Question: I want to make a user interface in Java for database modeling, like the image below.
I have made tables but they are not re-sizeable, they only show column using JTable and JFrame. Am I doing right or there any better way to do this?

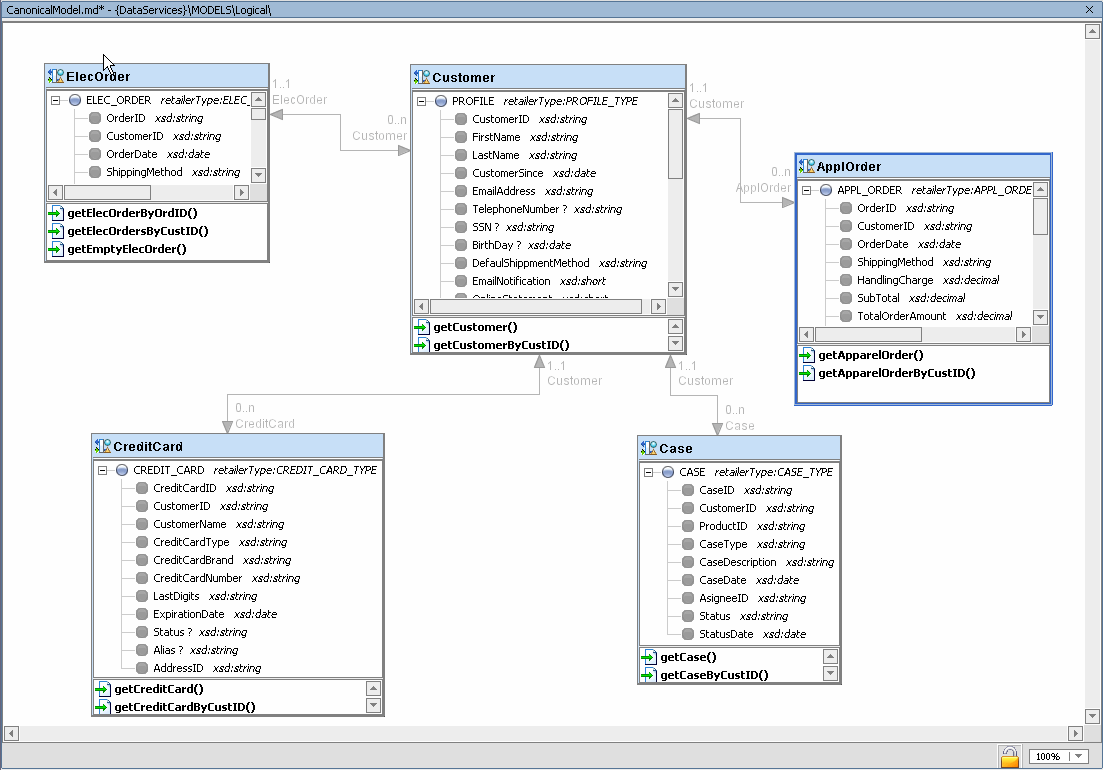
Answer: It appears that you can nest Swing components inside of a JPanel to create your database table component.
'''
JPanel
JLabel
JScrollPane
JTree
JScrollPane
JList
'''
This may or may not be easier than creating a custom Swing component.
You will definitely want to create a GUI model that combines the DefaultMutableTreeNodes of the JTree and the DefaultListModel of the JList.